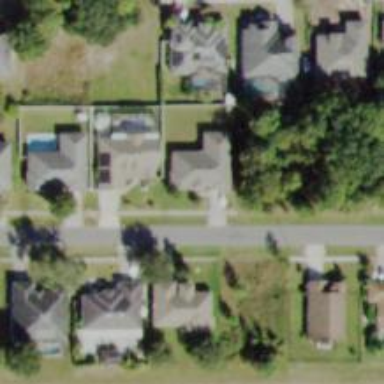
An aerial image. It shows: Residential road with sidewalk on the left.